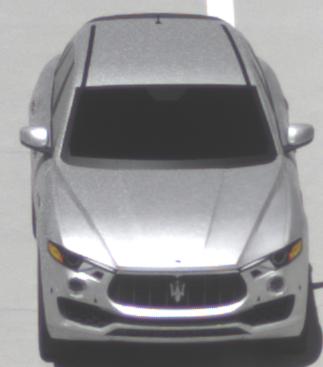
Make: Maserati
Model: Levante GT Hybrid
Detailed model: Levante
Model produced from: 2021/07
Model produced until: 2022/10
Doors: 4
Color: white
Road condition: wet road
Daytime: midday
Contrast: high contrast